Question: I have a partial with the functionality of "tell a friend about something".
And I want to let the user know if everything went ok so I return in my controller to show the flashes.
The problem is I can see the flashes via pry (debugger) but on screen nothing is shown.
As shown below:

**IMPORTANT:**Tell a friend is a page that is opened when clicking on a link. The link opens an index page which opens a partial.
I've tried different things:
- - - -
'''
<!doctype html>
<html lang="nl">
<head>
<meta charset="utf-8" />
<title><%= t("share.index.header") %></title>
<!--[if lt IE 9]><script src="//html5shiv.googlecode.com/svn/trunk/html5.js"></script><![endif]-->
<%= javascript_include_tag "application" %>
<%= stylesheet_link_tag "application", :media => "all" %>
<style>
body {
margin: 2em;
font: 14px/1em 'open-sans', sans-serif;
color: #333;
background: #eee;
}
h1 {
font-weight: normal;
color: #666;
}
p {
color: #666;
font-size: 12px;
margin: 0 0 3em 0;
}
p a {
color: #333;
text-decoration: none;
border-bottom: 1px dotted #666;
}
form {
position: relative;
}
.col-2 {
position: absolute;
top: 0; left: 25em;
}
label {
display: block;
margin: 0 0 2em 0;
}
strong {
font-weight: normal;
display: block;
margin: 0 0 .5em 0;
}
input[type=text] {
padding: 6px;
width: 25em;
border: 1px solid #ccc;
background: #fff;
}
input[type=submit] {
color: white;
font-size: 14px;
padding: .75em;
}
</style>
</head>
<body>
<div id="wrap">
<% if current_user %>
<%= render :partial => "signed_in_user" %>
<% else %>
<%= render :partial => "anonymous_user" %>
<% end %>
</div>
<script>
</script>
</body>
</html>
'''
'''
<script type="text/javascript"charset="UTF-8">
$(document).ready(function() {
$( "#submitBtn" ).click(function() {
// Simple input Validation
var emailaddress = $( "#email").val();
if( !validateEmail(emailaddress)) {
$( "#validationerror").show();
return false;
};
});
function validateEmail($email) {
var emailReg = /^([\w-\.]+@([\w-]+\.)+[\w-]{2,4})?$/;
if ($email == '' ){
return false;
} else {
if( !emailReg.test( $email ) ) {
return false;
} else {
return true;
}
};
};
});
</script>
<!-- Why is this code not showing after return render -->
<!-- Why is this code not showing after return render -->
<!-- Why is this code not showing after return render -->
<p><%= flash[:notice] %></p>
<!-- Why is this code not showing after return render -->
<!-- Why is this code not showing after return render -->
<!-- Why is this code not showing after return render -->
<h1><%= t :header, :scope => [:share, :index] %></h1>
<p><%= t :link_to_page_html, :scope => [:share, :index], :link => link_to(truncate(job_url(params[:job_id]),length: 50, omission: '...'), job_path(params[:job_id])) %></p>
<%= form_tag(job_share_index_path(params[:job_id]), :method => "post", :id => "myform", :remote => true) do %>
<%= hidden_field_tag "guid", params[:job_id] %>
<div class="col-1">
<label>
<strong><%= t("share.index.name") %></strong>
<%= text_field_tag "fullname", "", :autofocus => "autofocus" %>
</label>
<label>
<strong><%= t("share.index.email") %></strong>
<%= content_tag(:p, t("share.index.valid_email") , :id => "validationerror", :class => 'small_label' , :style => "display: none;color: red; font-weight: bold;") %>
<%= text_field_tag "email", "", :placeholder => t("share.index.email_placeholder"), :id => "email" %>
</label>
</div> <!-- /.col-1 -->
<div class="col-2">
<label>
<strong><%= t("share.index.message") %></strong>
<%= text_area_tag "message", "", :style => "width: 370px; height: 175px;"%>
</label>
</div> <!-- /.col-1 -->
<%= submit_tag t("share.index.button"), :class => "medium button", :id => "submitBtn" %>
<% end %>
'''
'''
class ShareController < ApplicationController
def index
render :layout => false
end
def create
Sap.tell_a_friend(params[:fullname], params[:message], params[:guid], params[:email], api_params_for_user)
# respond_to do |format|
# format.html { redirect_to(job_share_index_path) }
# format.js
# end
flash[:notice] ="test"
return render :index
end
end
'''
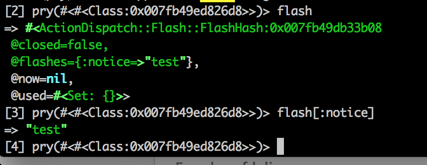
Answer: So for starters I want to thank Zendist(Andreas Bjorn) and Jakob S.
I was thinking since it's only tell a friend function the only real validation that needs to happen is check email.
So instead of returning a flash message via rails I just return a message to the user via javascript if his email address is valid.
As shown here:
'''
$( "#submitBtn" ).click(function() {
// Simple input Validation
var emailaddress = $( "#email").val();
if( !validateEmail(emailaddress)) {
$( "#validationerror").show();
return false;
} else {
$( "#validationnotice").text("hello world");
};
});
'''
Thanks again for your input and help #greatcommunity!